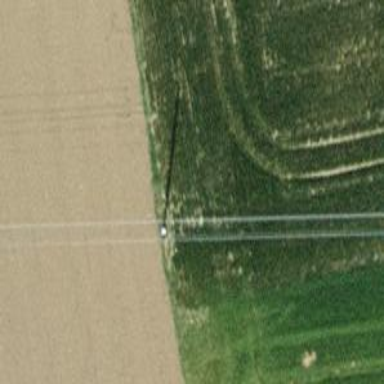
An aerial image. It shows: Utility pole in the area.